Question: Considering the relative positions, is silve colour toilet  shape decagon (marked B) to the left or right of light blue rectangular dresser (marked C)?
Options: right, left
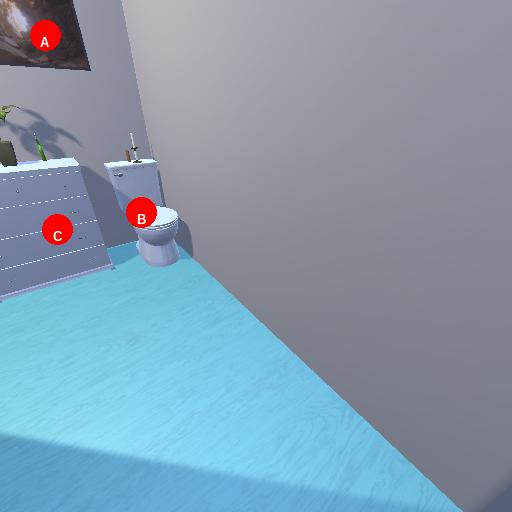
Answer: right